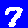
Digit: 7